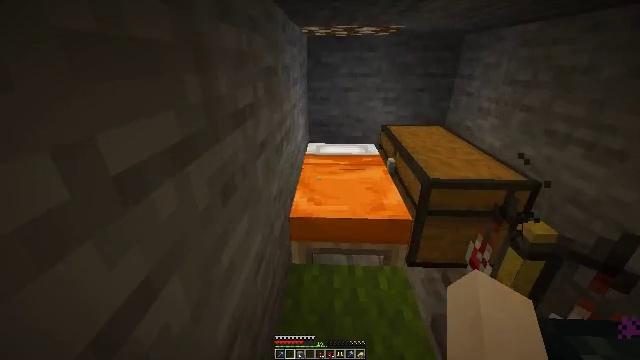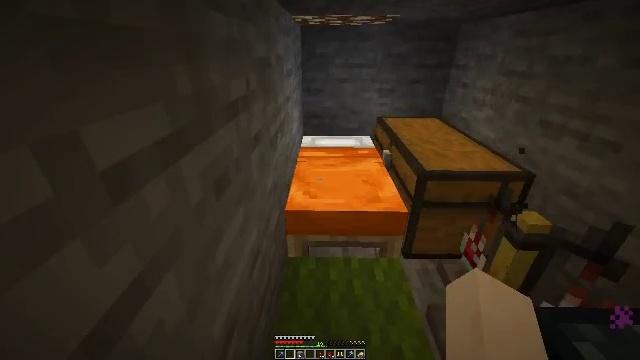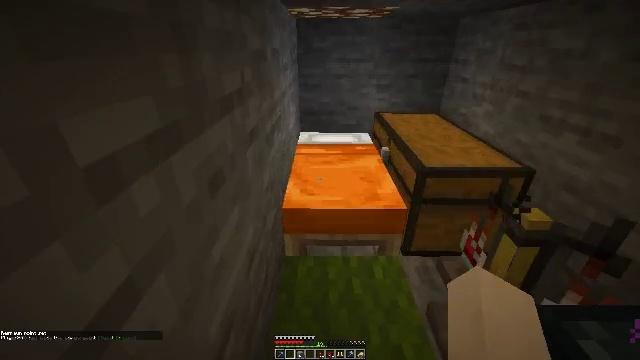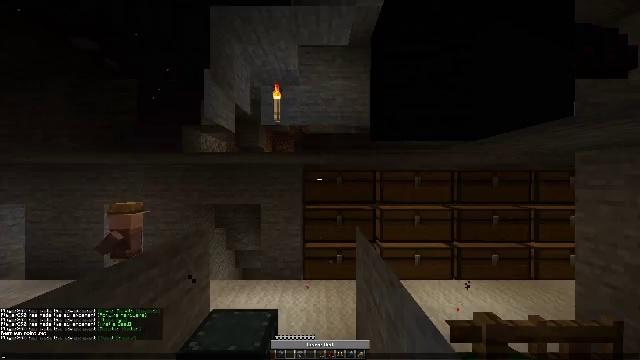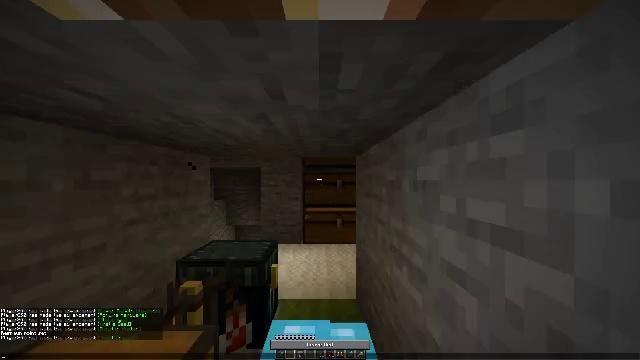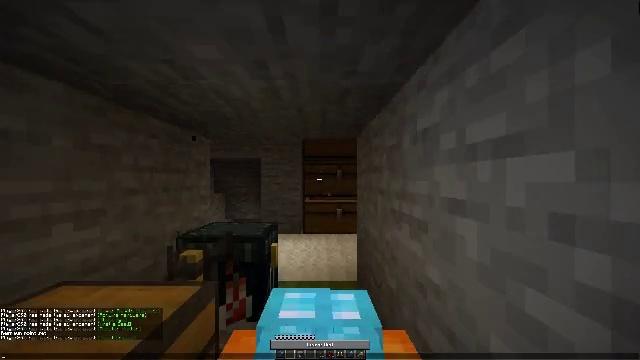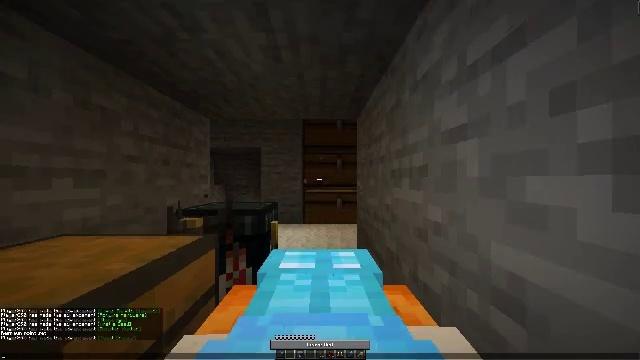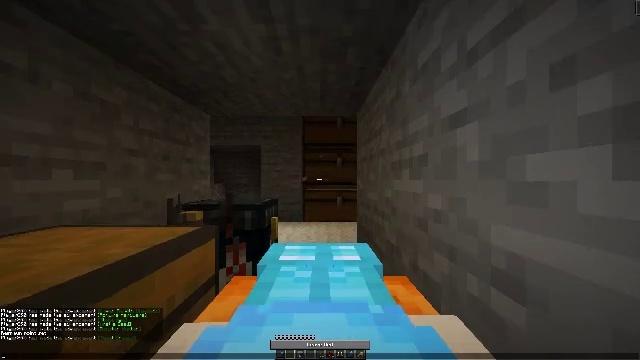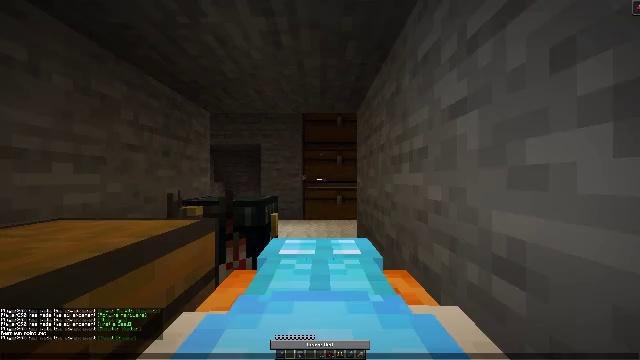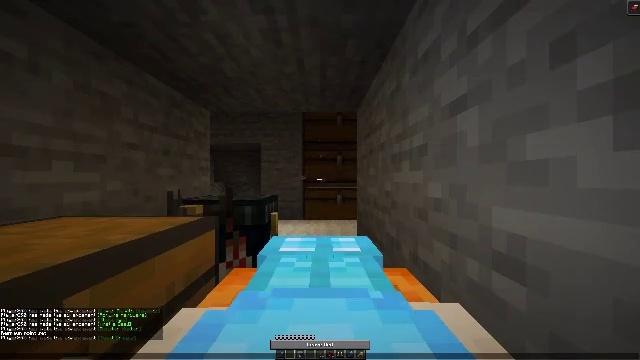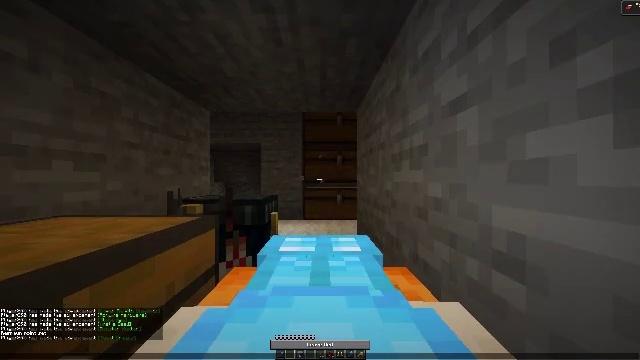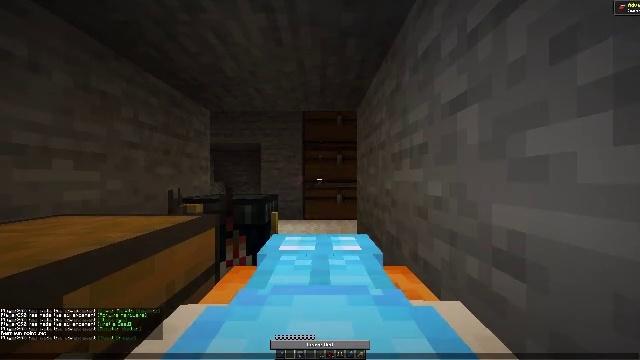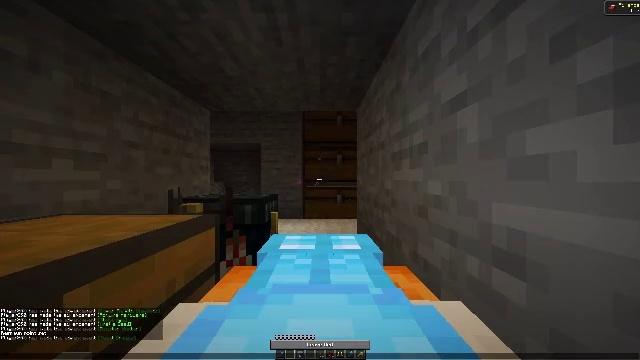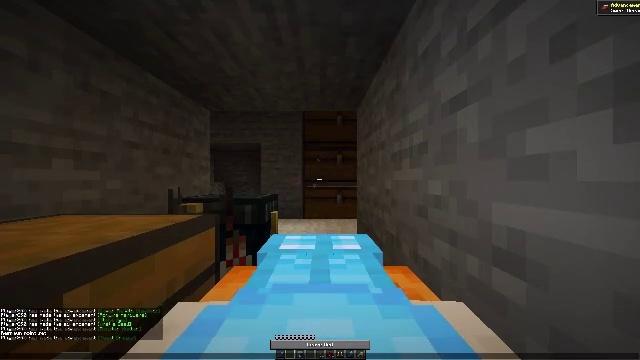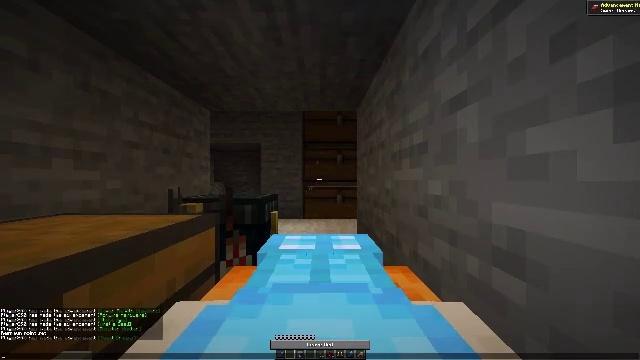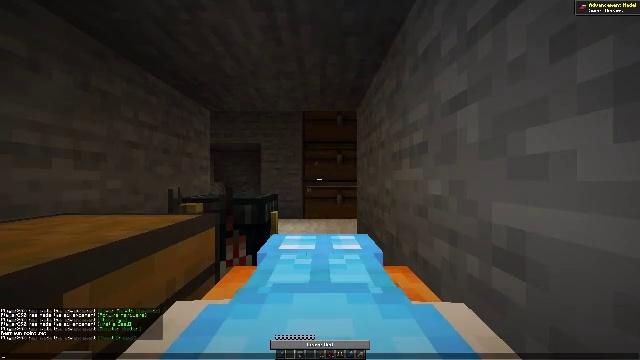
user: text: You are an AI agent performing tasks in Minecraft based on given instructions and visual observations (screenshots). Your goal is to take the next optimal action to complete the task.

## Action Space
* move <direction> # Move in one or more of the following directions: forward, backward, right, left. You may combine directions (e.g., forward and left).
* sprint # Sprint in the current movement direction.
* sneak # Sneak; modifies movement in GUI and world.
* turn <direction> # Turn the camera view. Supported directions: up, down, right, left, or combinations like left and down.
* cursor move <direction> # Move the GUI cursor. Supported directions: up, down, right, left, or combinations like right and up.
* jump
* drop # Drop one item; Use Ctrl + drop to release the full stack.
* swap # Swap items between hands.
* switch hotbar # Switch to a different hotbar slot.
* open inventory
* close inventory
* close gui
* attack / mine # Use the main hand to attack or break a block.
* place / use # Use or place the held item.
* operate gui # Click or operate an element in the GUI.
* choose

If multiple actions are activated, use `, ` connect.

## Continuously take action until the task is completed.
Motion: motion action
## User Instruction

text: Destroy the barrel to use elsewhere.
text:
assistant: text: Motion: turn right and down
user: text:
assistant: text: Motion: no_op
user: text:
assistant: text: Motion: turn down
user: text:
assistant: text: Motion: no_op
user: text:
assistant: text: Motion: no_op
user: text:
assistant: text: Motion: no_op
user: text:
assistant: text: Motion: use / place
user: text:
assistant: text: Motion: use / place
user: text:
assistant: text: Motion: use / place
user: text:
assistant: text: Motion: no_op
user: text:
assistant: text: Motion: no_op
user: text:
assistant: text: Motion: no_op
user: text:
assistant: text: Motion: no_op
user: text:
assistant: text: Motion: no_op
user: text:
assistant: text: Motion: no_op
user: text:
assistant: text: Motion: no_op
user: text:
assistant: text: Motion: no_op
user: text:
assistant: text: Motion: no_op
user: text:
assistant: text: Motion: no_op
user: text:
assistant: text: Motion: no_op
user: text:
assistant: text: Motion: no_op
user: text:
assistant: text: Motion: no_op
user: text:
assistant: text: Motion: no_op
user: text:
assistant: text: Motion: no_op
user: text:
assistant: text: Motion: no_op
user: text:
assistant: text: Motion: no_op
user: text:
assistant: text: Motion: no_op
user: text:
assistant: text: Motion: no_op
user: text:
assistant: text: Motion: no_op
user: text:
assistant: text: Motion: no_op